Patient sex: M
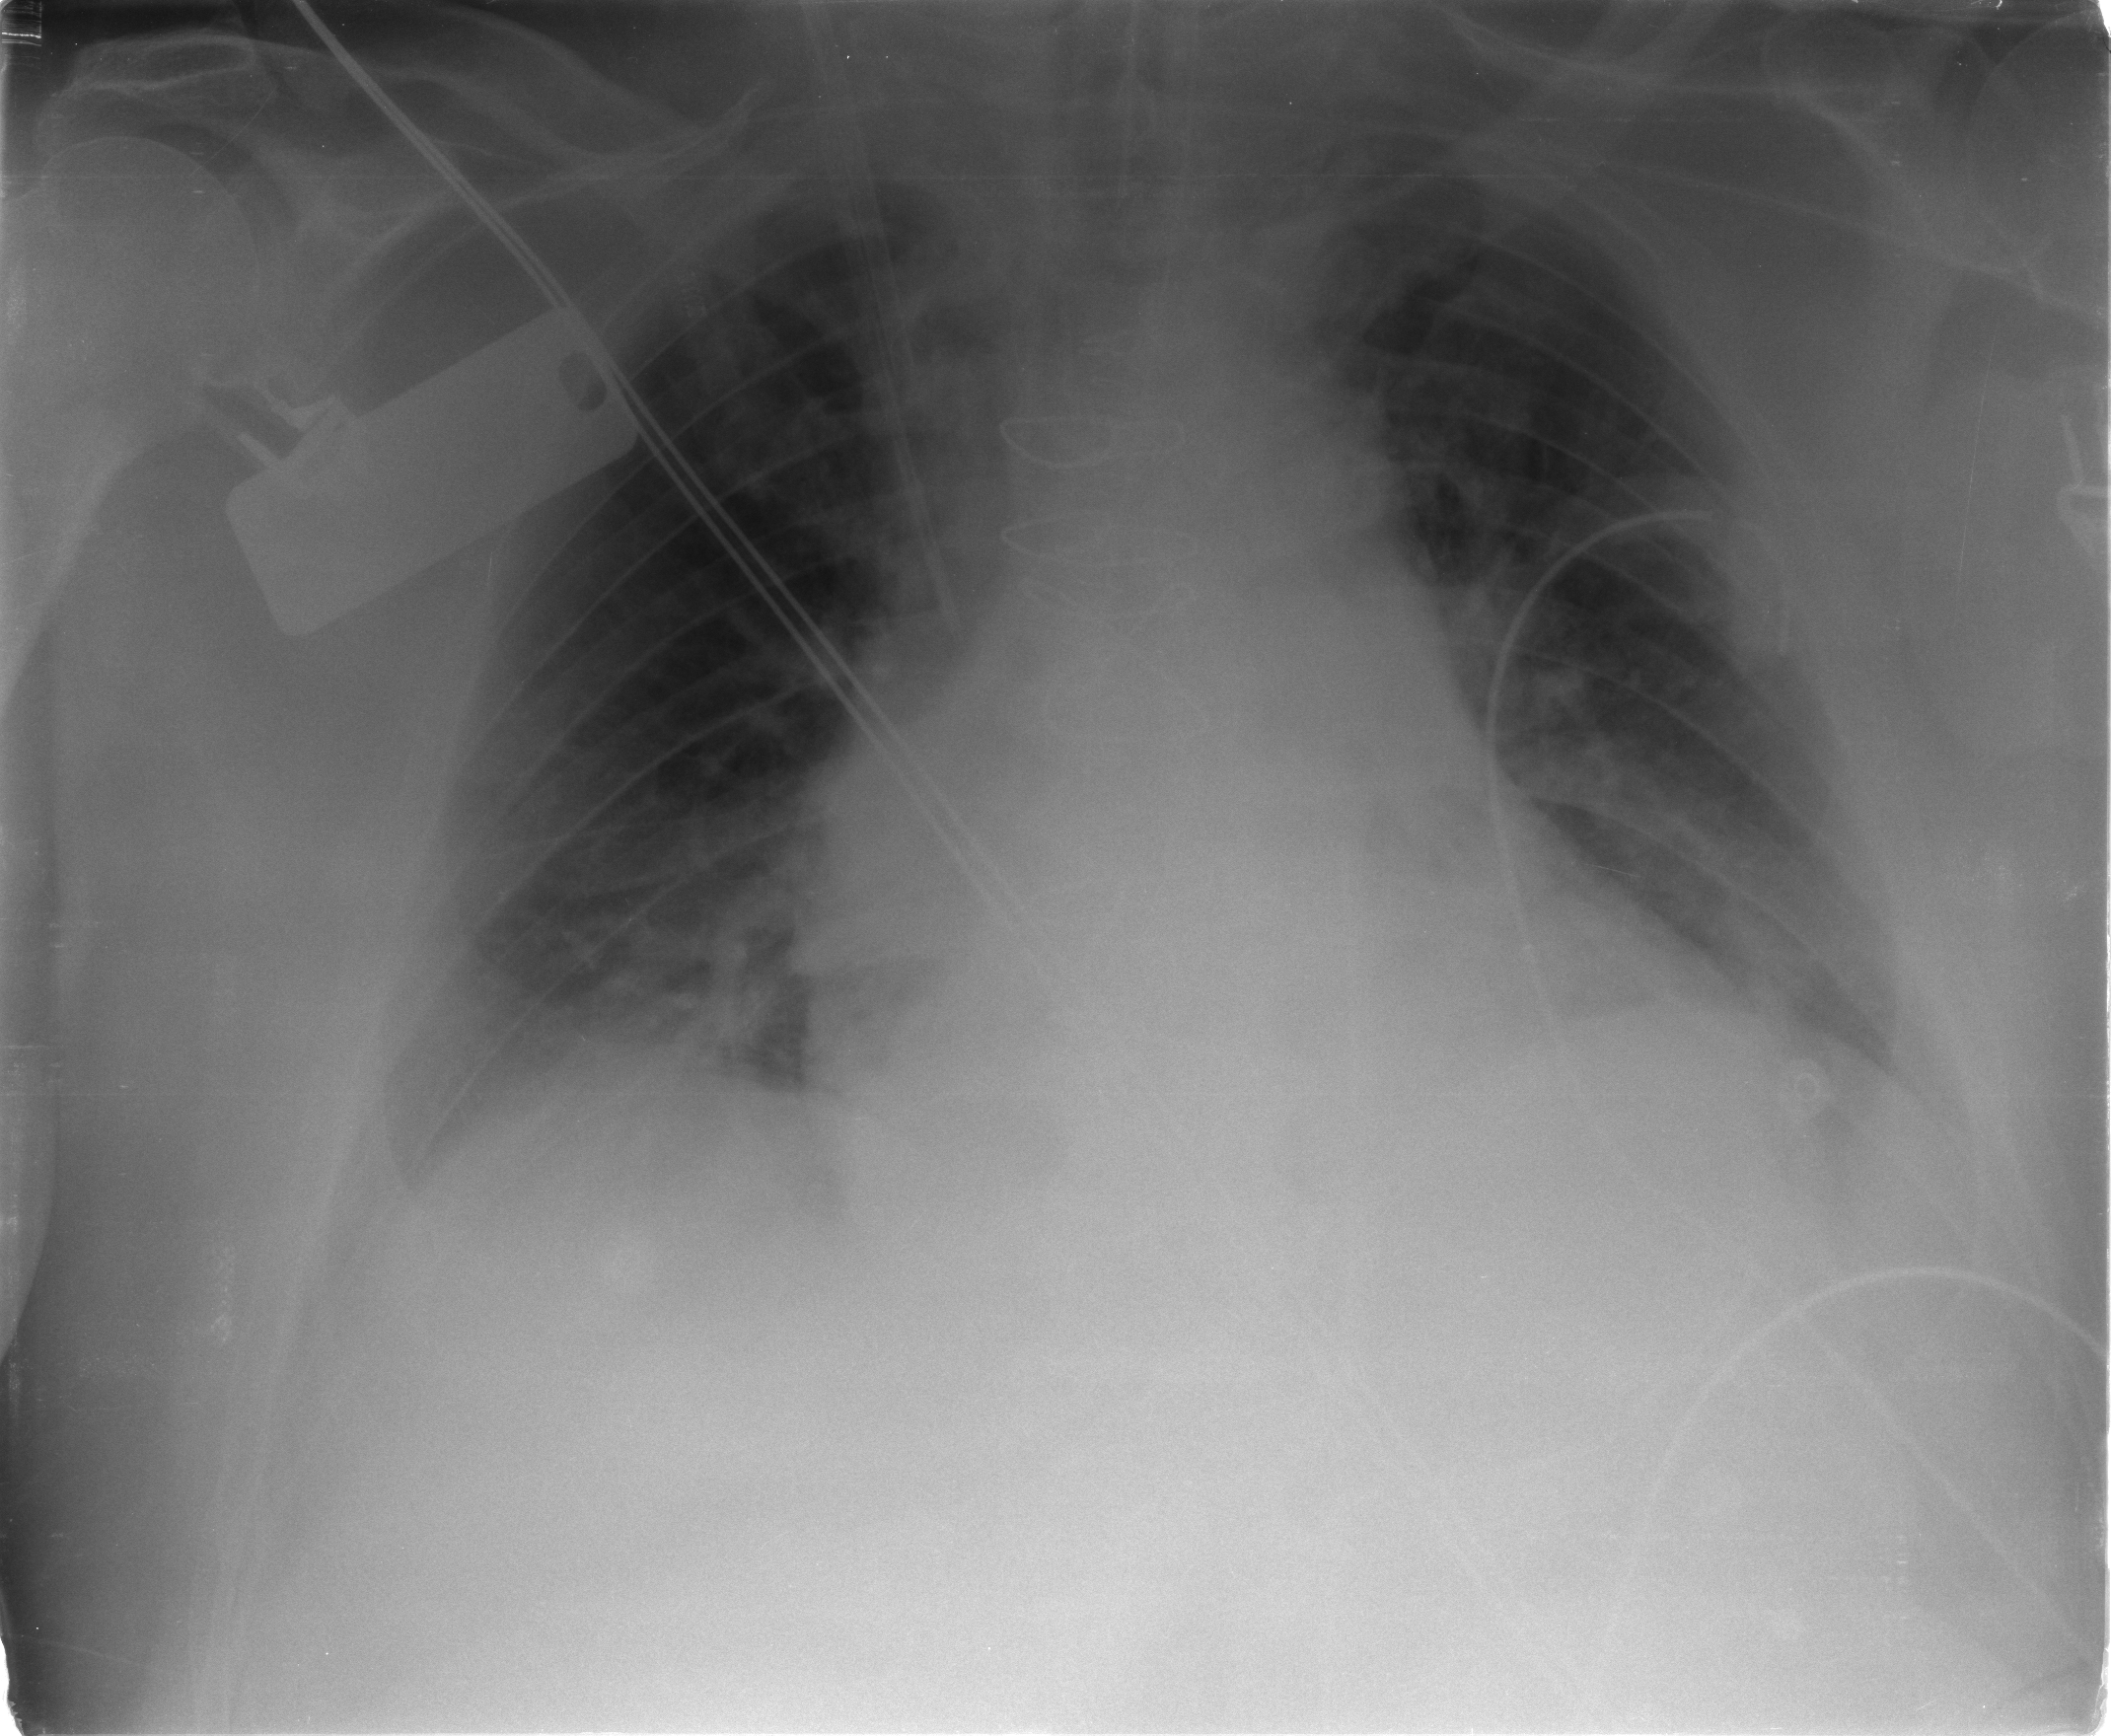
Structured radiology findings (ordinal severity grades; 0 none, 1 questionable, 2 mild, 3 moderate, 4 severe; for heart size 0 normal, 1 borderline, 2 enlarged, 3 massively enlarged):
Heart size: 1
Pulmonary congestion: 2
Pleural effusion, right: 2
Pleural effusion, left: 2
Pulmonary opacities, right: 0
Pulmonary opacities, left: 0
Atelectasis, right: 2
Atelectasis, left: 2